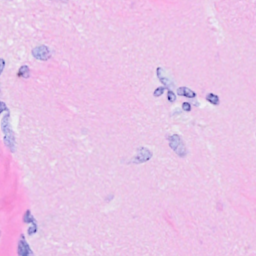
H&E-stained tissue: Breast